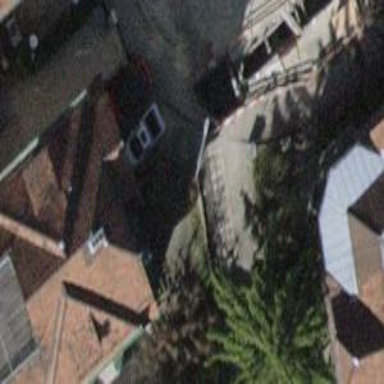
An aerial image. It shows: Road with steps.